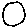
Label: circle